Question: I'm tinkering about switching my IDE to emacs. (I'm still an emacs newbie.)
The problem is that I customized my IDE quite well and I'd regret to leave my helpers behind.

Let me explain:
1. Shows the current open files/buffers, allows fast switching with a hotkey (C-1, C-2, ...)
2. Shows the most recent texts on the "clipboard" or inserted by complete (no. 4), text insertable with a hotkey (C-b 1, C-b 2, ...) Last inserted shown in bold, insertable with C-'
3. The last inserted complete (no. 4) text, insertable with M-'
4. Autocomplete-ish list, gathered from all open files, regardless of their type with some magical logic. text insertable with a hotkey (M-1, M-2, ...)
I guess emacs has such features, but I'm a visual type I'd like to see what I have available.
Of course actual hotkeys don't matter much, but as you see having all that info visible makes it easy to hit the spot with the least keypresses.
My pain is that there is a plethora of emacs extensions providing various features, checking all seems to take a lifetime.
My question is:
- -
Thanks!
---
Elaborating a bit more:
I'm a python dev, so most of the code I'm writing is python. Add some HTML JS CSS XML to the picture.
One important thing is that completion needs to work across filetype boundaries, because python / HTML(template) / XML(config) / doctest identifiers are cross-referenced. It's a huge pain with some IDEs that completion works only for python filetypes.
1. I have a lot of same named files but in different folders, like init.py, configure.zcml, etc. It seems to be a pain to switch between those by filename.
2. Better said that's a list of recently inserted text. To be reused by the fewest keys as possible. Usually when coding I'm reusing the same identifiers/whatever within the same task. So it's handy to have them listed instead having to retype the starting x chars to get completion again.
3. Usually best use of this feature is when changing/refactoring code. Like adding one more extra feature and the identifier is needed several times over the place.
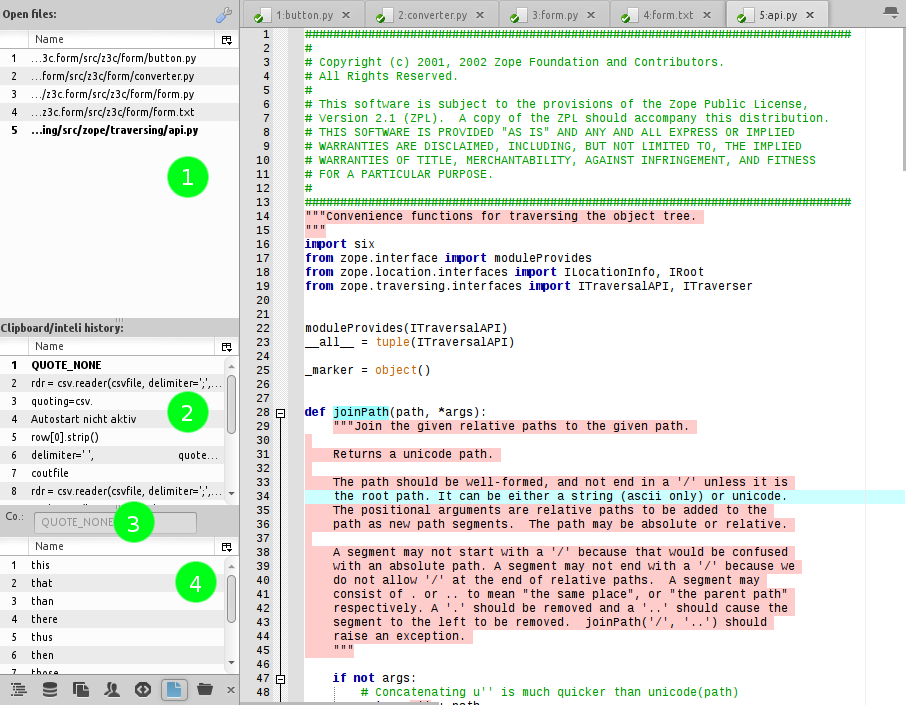
Answer: ## TL;DR
Learn keyboard macros. Learn yasnippet.
Autocomplete mode is probably similar to what you have.
Get acquainted with emacs kill-ring before trying to change it, it wants to be your friend. Then you'll know what to look for when you DO want to change it.
---
## Long Version
You have three options for this.
1. My personal preference is to have all source files open at all times. So I don't need a visual list of open buffers. Whenever I want to switch to a file I hit C-= (which I've bound to iswitchb-buffer) and type a couple of unique letters. It's common to constantly switch between the same two buffers so I also bound C-backspace to previous-buffer.
2. Another option I can recommend is tabbar. It's not exactly like your setup, but it displays a list of open buffers (just like webpages in a browser) and it has functions for cycling through the tabs, so it shouldn't be hard to reproduce your C-number key bindings.
3. You could use speedbar or ecb. They would be the most similar to your current visual configuration, but I'd argue the other options are more efficient.
---
I see you've sort of mixed the clipboard with completion history. When it comes to emacs, yasnippet and autocomplete are just so good you're better off going with them for completion (see below).
Emacs clipboard is called the kill-ring. I'm sure you know of 'C-y' and 'M-y', so you can always recover anything you've cut in the past. Unfortunately, I don't know of any packages that constantly display the kill ring or allow you to yank a specific part of it (though that shouldn't be too hard to write), but at least you know what to search for (kill-ring).
---
I'll be honest, I don't see that much use in this. If you have to repetitively insert text, you should learn keyboard macros. In fact, you should learn keyboard macros anyway, they're the first reason I got hooked to emacs.
---
Emacs had many great completion options. In your case, the best one is probably autocomplete-mode. It pops-up completion options (much like your separate completions window), and I think it allows for quick selection of a specific option (like your M-number shortcuts). Also it has several different ways of deciding which completions to offer you (it calls them "sources") and one of them is to gather from all buffers.
In addition to that you have yasnippet, and Learning to use it and writing your own snippets will change the way you write code. You'll become a mage whose fingers produce pages of code flowing through your screen in blazing speeds.
Once you have it configured, every 3 or 4 keys you press will generate a line (or more) of code for you.
---
After all that, if you still miss something from your previous editor you'll write it yourself. :-)